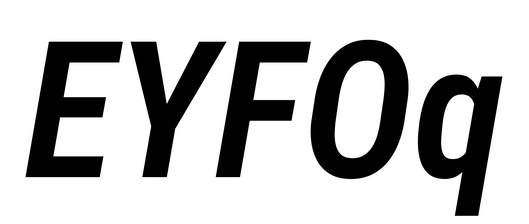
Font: Roboto-Italic_Condensed_SemiBold_Italic